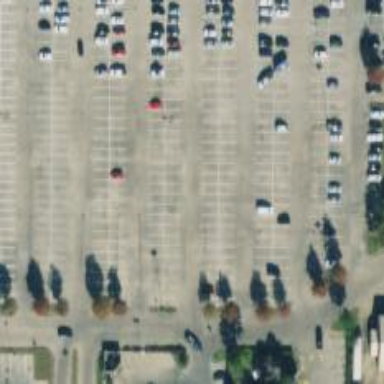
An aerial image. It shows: Parking space.